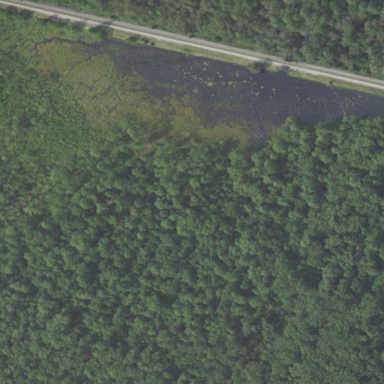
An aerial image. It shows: Marsh wetland.